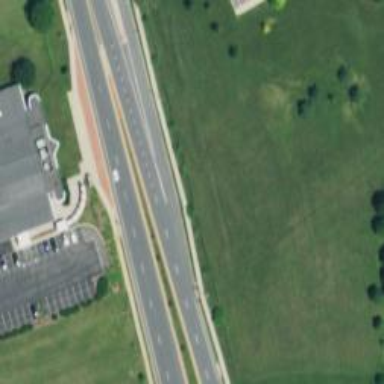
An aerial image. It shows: Secondary link road.